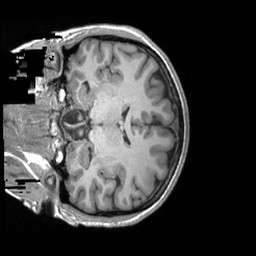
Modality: T1w
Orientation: coronal
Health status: ill
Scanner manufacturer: siemens
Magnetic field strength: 3 T
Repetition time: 2.3 s
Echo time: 0.00243 s